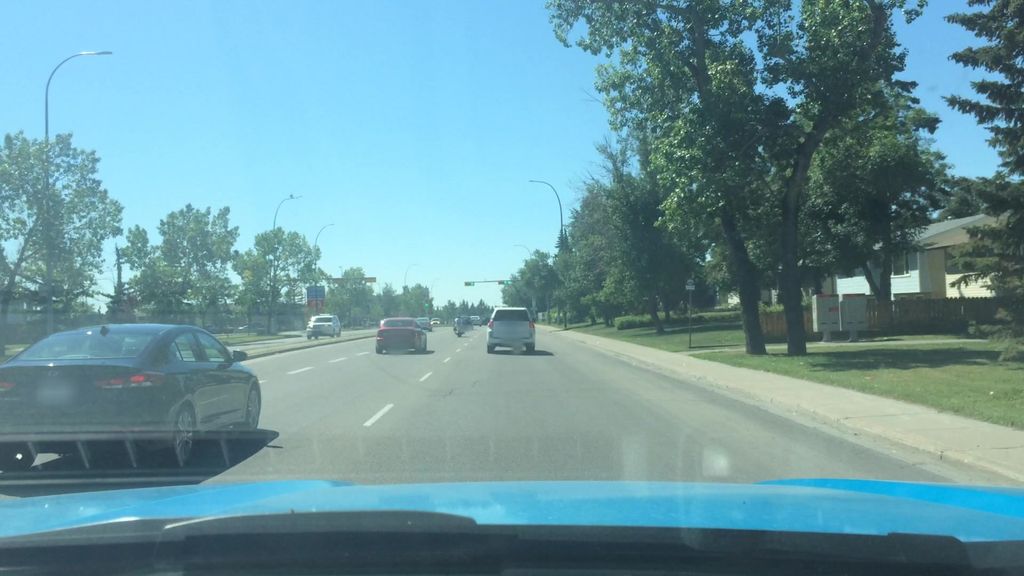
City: calgary